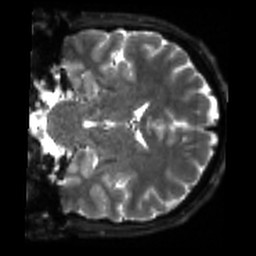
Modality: sbref
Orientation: coronal
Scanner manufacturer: siemens
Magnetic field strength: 3 T
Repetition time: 4 s
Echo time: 0.0594 s